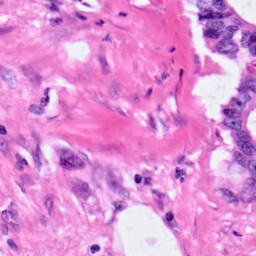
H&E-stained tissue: Pancreatic